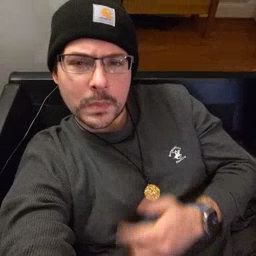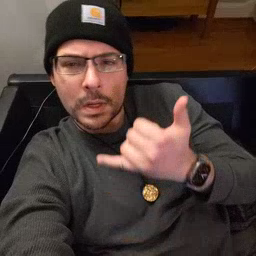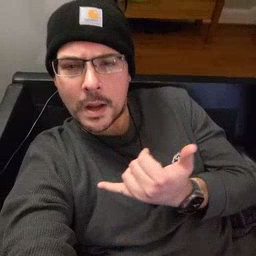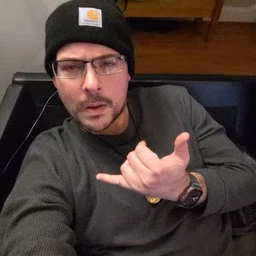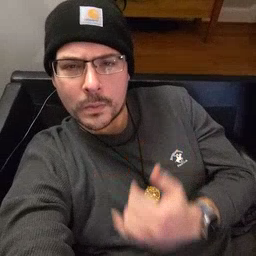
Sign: now